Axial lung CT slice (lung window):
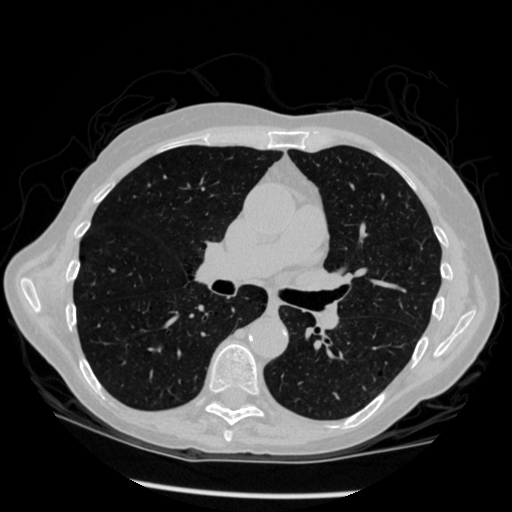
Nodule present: no